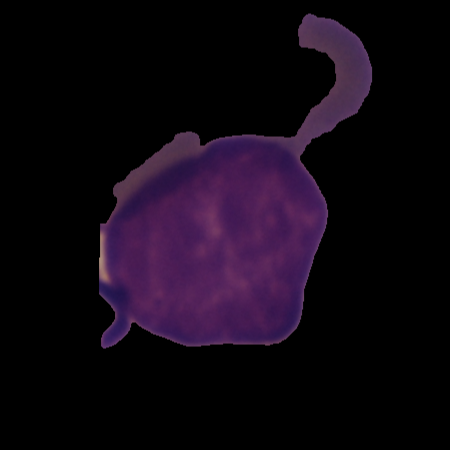
Label: cancer